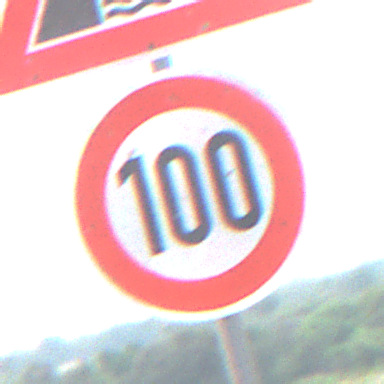
Verkehrszeichen: Geschwindigkeit100
Zusatzzeichen oben: Ufer
Umgebung: Outdoor, Nature
Tageszeit: SunriseSunset
Wetter: PartlyCloudy
Licht: Natural
Jahreszeit: NotSpecified
Kontrast: LowContrast